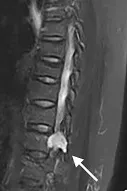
A 49-year-old woman presented consistent bone pain with limb weakness for more than 2 years. (F, G) A well-circumscribed lesion of about 13x18-mm in size was observed in the T11 by PET/CT( white arrow in F) and MRI with long T1 and T2 signals (white arrow in G) in August 2022.
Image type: radiology (mri)